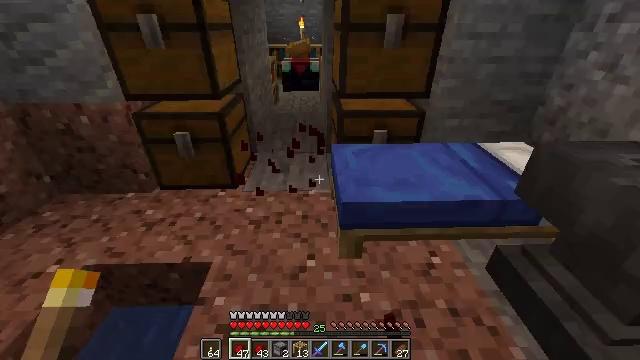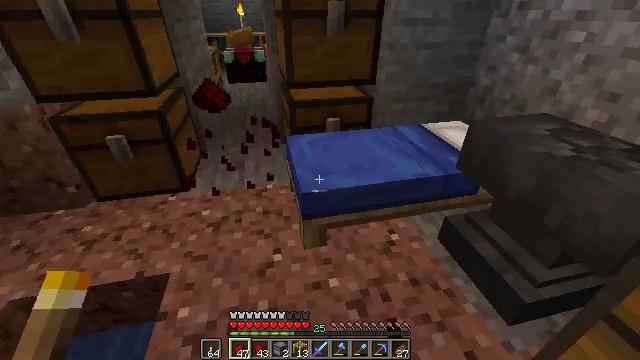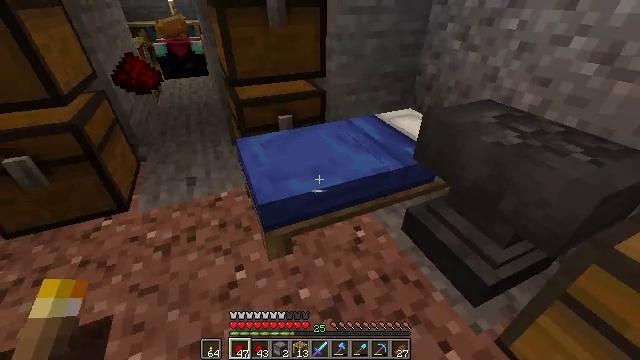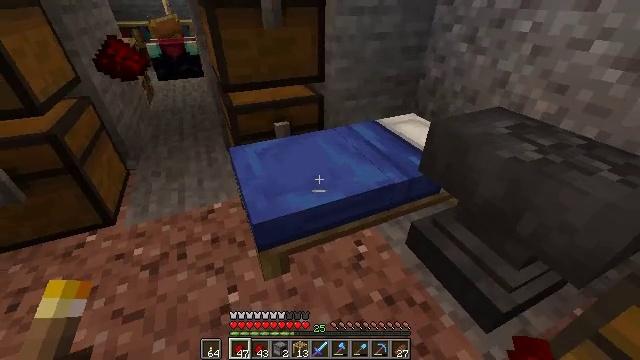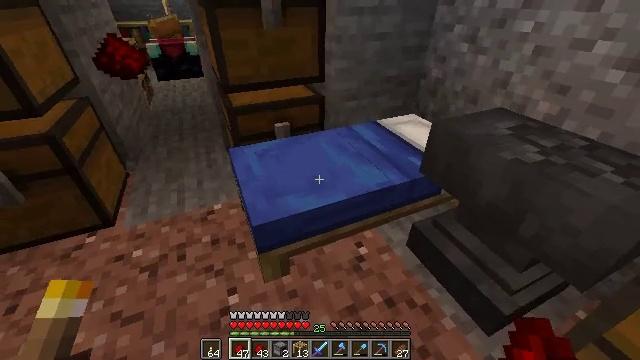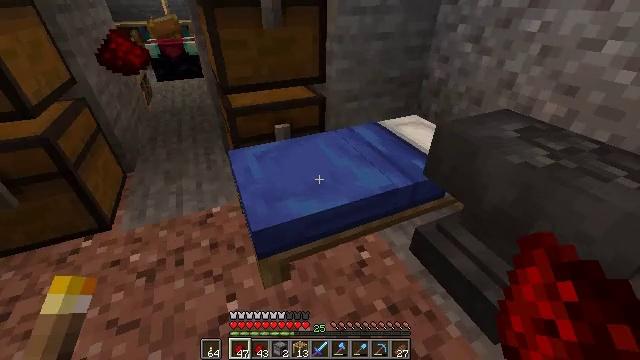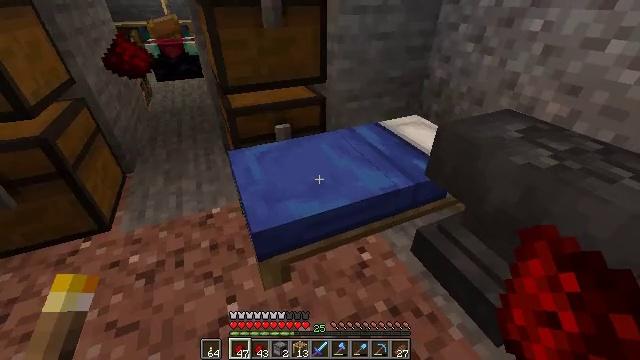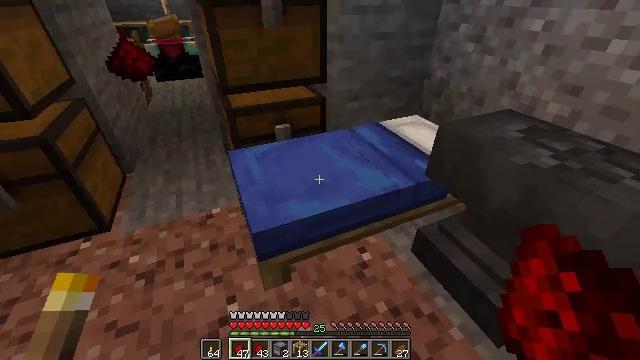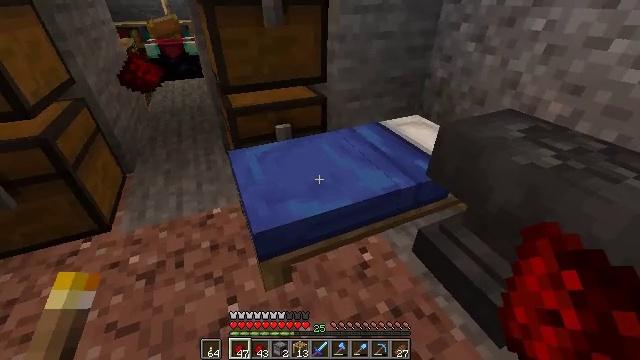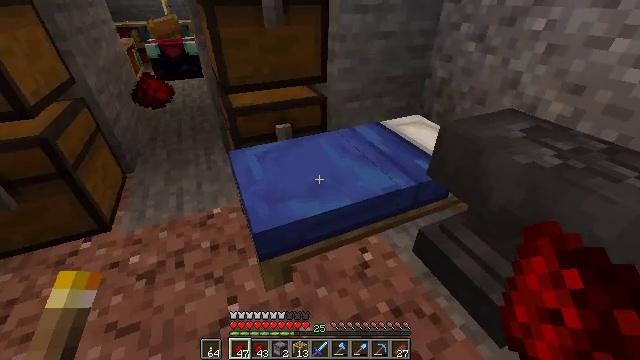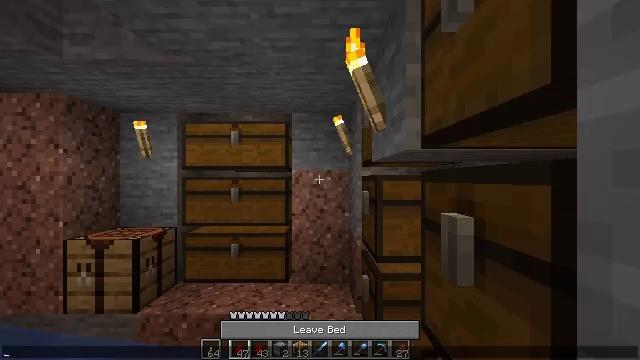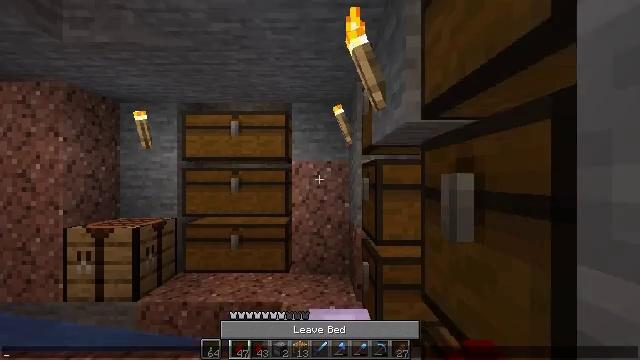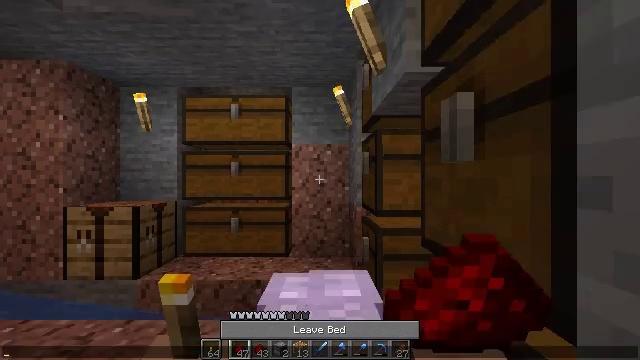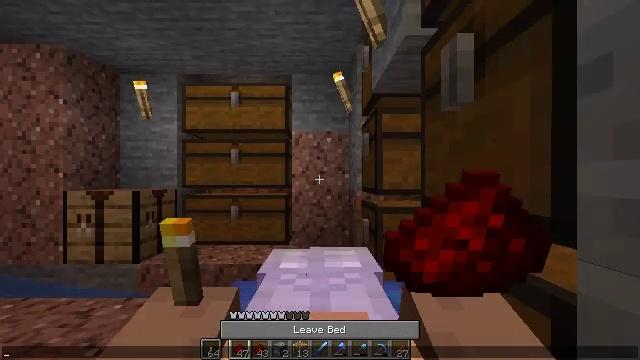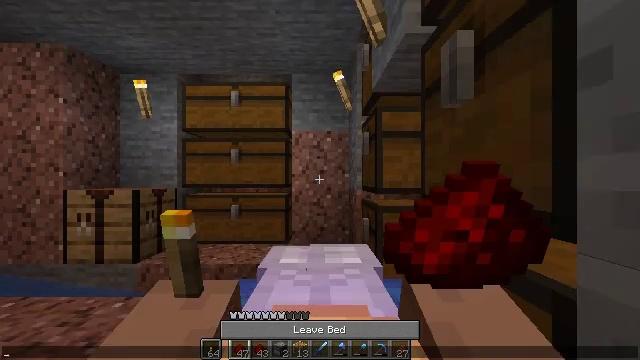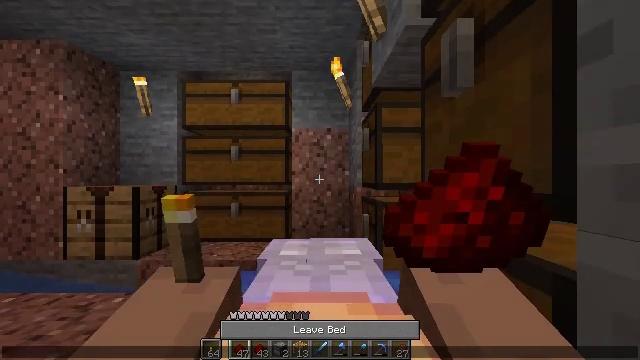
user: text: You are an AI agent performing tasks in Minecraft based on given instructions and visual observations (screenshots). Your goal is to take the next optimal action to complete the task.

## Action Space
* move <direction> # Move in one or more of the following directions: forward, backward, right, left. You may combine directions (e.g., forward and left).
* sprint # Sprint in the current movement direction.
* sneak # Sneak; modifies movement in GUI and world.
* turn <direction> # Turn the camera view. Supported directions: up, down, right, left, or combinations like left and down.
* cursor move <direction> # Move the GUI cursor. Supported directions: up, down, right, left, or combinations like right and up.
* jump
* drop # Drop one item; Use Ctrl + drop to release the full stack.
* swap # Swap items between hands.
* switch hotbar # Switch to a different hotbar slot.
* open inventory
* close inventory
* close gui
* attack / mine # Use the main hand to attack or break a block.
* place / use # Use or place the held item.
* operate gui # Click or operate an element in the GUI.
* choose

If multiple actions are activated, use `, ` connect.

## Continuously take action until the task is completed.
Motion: motion action
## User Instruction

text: Combine materials in the crafting table to craft a repeater.
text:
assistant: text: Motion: move forward, turn right and down
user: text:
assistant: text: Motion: move forward, turn right and down
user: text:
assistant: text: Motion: no_op
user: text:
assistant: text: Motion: use / place
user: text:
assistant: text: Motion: use / place
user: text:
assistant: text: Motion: use / place
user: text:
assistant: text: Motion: use / place
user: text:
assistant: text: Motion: no_op
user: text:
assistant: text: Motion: no_op
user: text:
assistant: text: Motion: no_op
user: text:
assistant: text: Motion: open gui
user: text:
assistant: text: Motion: no_op
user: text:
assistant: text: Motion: no_op
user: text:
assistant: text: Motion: no_op
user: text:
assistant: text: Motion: no_op
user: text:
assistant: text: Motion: no_op
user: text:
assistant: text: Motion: no_op
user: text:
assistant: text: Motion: no_op
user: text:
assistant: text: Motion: no_op
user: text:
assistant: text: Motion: no_op
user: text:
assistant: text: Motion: no_op
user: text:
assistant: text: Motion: no_op
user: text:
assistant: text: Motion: no_op
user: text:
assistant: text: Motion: no_op
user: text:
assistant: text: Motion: no_op
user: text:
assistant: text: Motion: no_op
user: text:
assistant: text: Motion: no_op
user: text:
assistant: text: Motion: no_op
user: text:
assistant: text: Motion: no_op
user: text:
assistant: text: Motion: no_op